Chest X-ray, PA view. Patient: 50 years old, sex M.
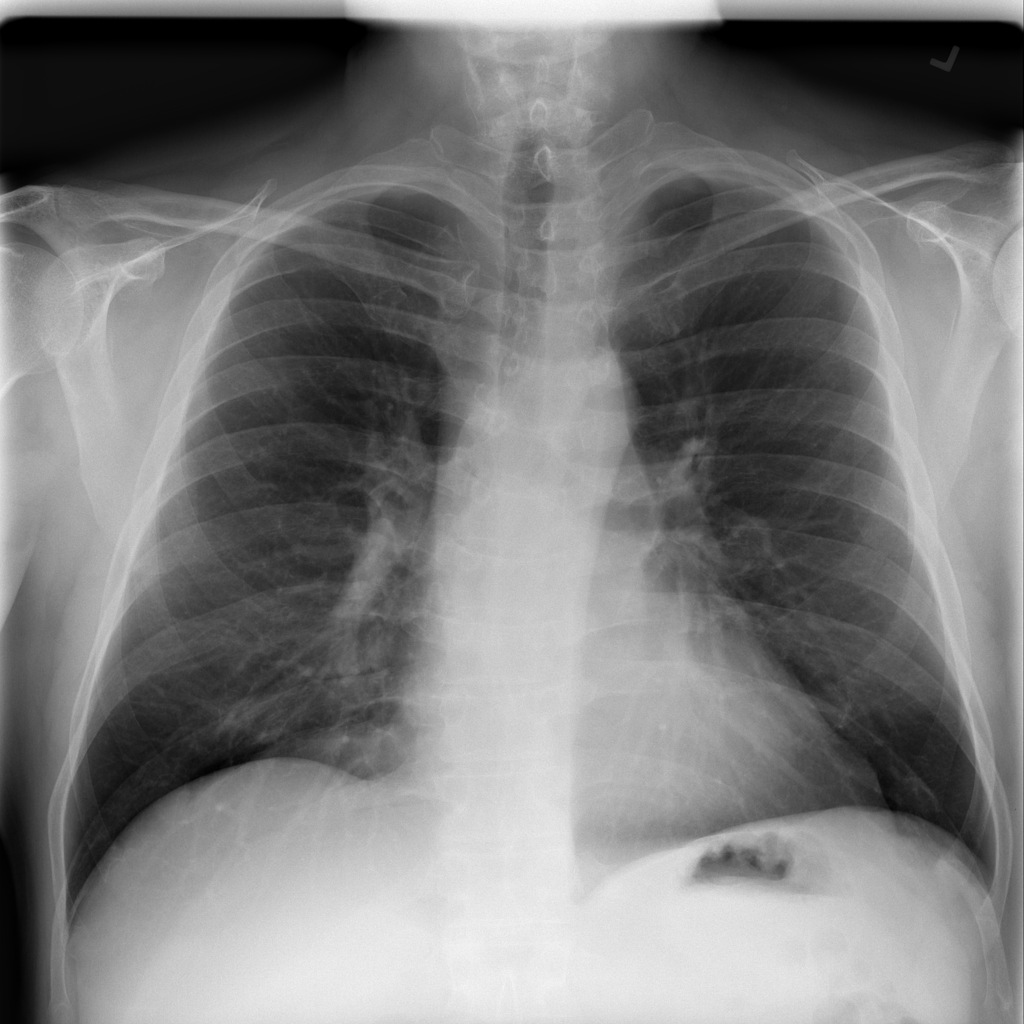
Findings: No Finding